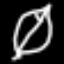
Label: leaf